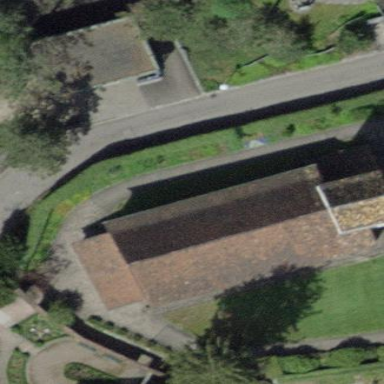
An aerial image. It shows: Church which is place of worship.